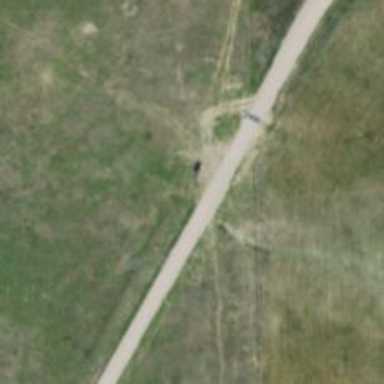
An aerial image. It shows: Unclassified road.